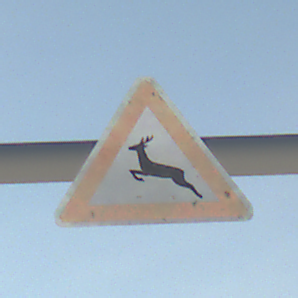
Verkehrszeichen: WildwechselRechts
Umgebung: Outdoor, Suburban
Tageszeit: MorningAfternoon
Wetter: PartlyCloudy
Licht: Natural
Jahreszeit: NotSpecified
Kontrast: HighContrast